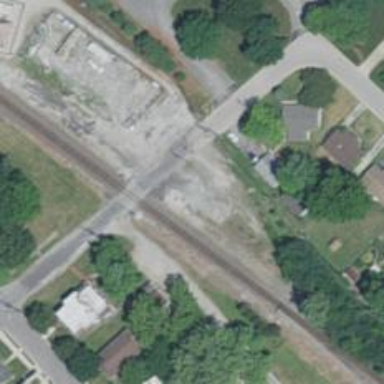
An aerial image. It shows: Railway spur junction.